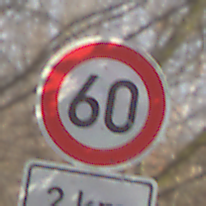
Verkehrszeichen: Geschwindigkeit60
Zusatzzeichen unten: Entfernungsangaben2
Umgebung: Outdoor, Nature
Tageszeit: MorningAfternoon
Wetter: Clear
Licht: Natural
Jahreszeit: Winter
Kontrast: HighContrast